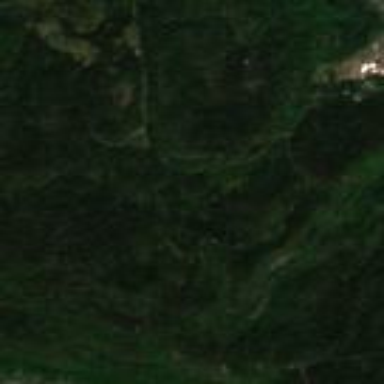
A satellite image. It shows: Hill in the natural landscape.